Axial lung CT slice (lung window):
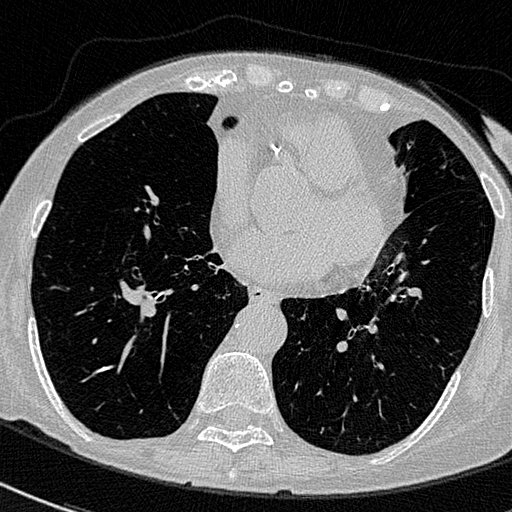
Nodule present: no